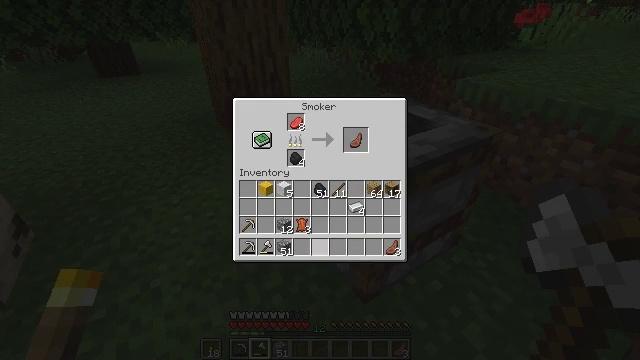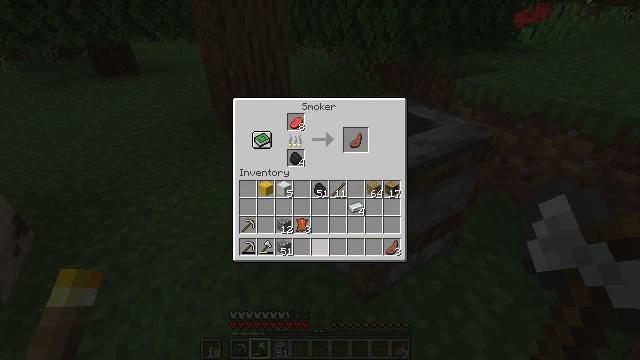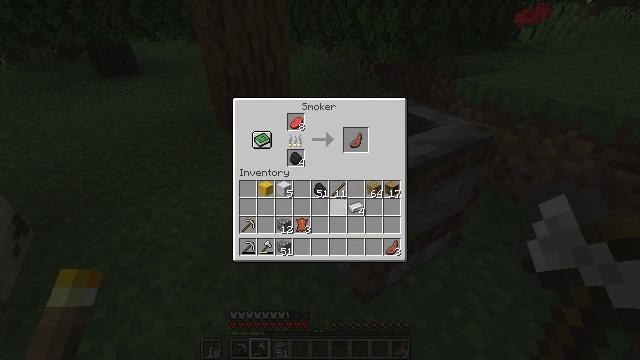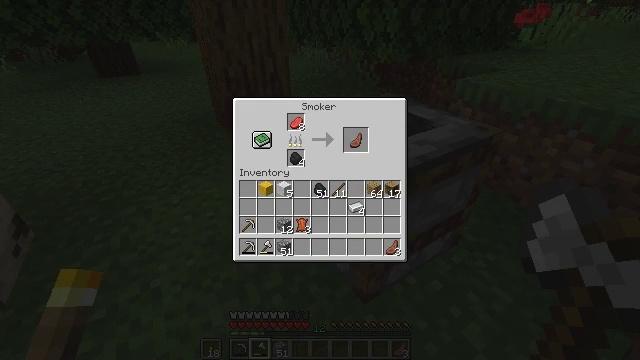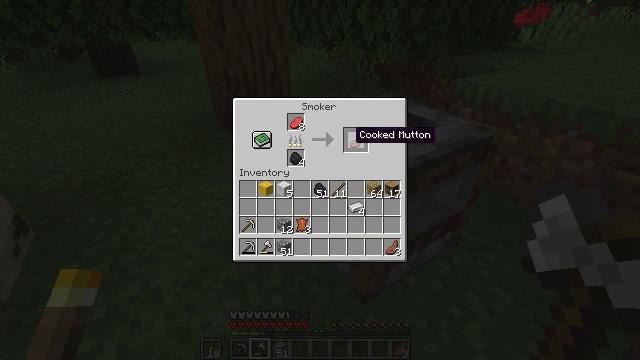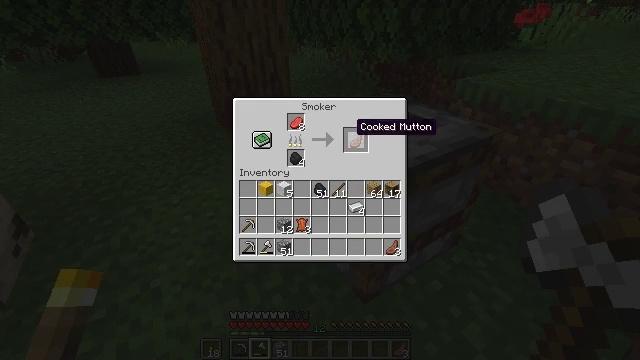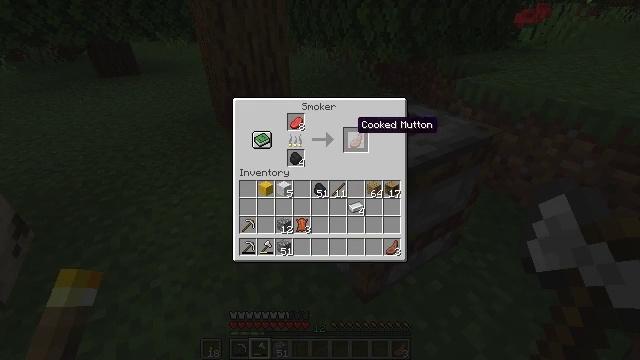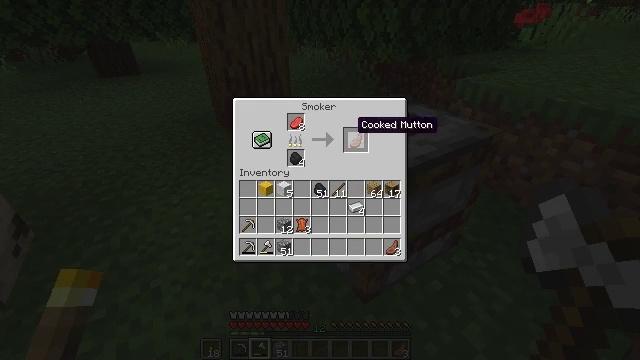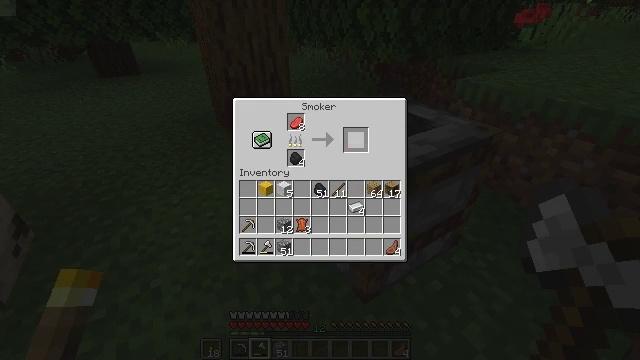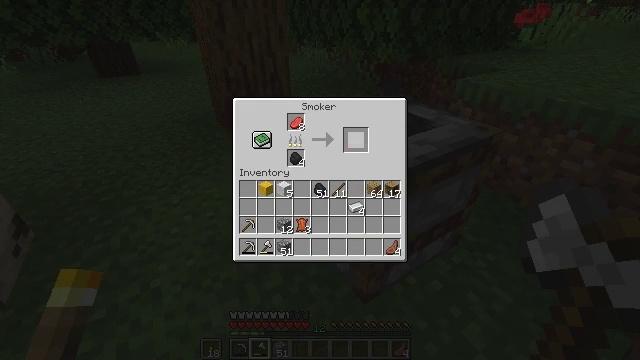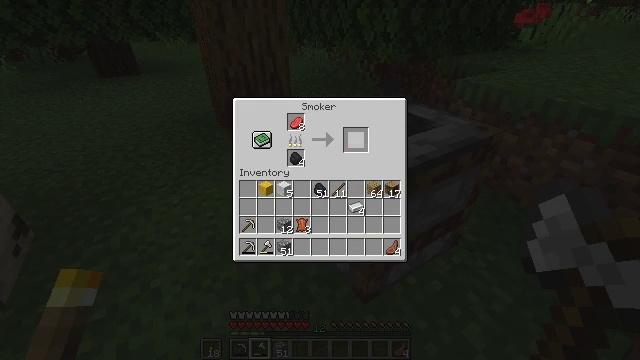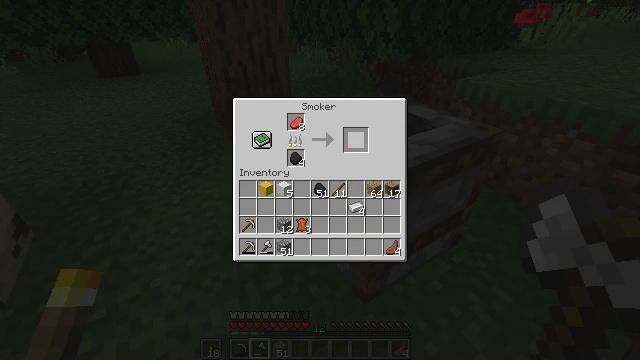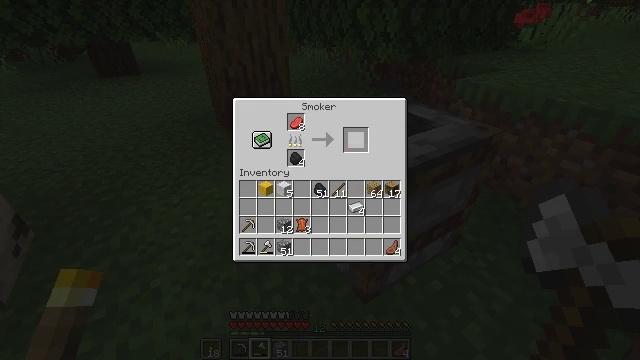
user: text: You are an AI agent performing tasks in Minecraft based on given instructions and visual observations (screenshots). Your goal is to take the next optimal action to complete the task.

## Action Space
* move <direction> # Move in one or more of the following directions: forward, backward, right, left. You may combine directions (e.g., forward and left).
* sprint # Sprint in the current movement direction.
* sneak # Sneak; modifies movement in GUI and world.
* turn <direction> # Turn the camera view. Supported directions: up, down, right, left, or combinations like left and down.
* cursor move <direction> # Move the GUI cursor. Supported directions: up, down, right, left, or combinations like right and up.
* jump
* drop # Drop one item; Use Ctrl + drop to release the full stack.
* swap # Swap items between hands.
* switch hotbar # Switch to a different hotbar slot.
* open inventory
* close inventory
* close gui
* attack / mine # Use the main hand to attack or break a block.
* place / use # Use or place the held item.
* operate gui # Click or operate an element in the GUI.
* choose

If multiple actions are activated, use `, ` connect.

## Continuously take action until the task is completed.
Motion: motion action
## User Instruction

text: Use the furnace to make cooked mutton.
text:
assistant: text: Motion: sneak, operate gui
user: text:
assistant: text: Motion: sneak, cursor move right and up
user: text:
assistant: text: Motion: sneak, cursor move right and up
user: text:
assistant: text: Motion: sneak, cursor move up
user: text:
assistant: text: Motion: sneak, cursor move up
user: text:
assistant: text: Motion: sneak
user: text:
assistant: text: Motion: sneak
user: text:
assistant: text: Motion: sneak, operate gui
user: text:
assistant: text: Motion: sneak, operate gui
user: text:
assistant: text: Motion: sneak, operate gui
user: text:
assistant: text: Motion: sneak
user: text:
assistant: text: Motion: no_op
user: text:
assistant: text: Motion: no_op